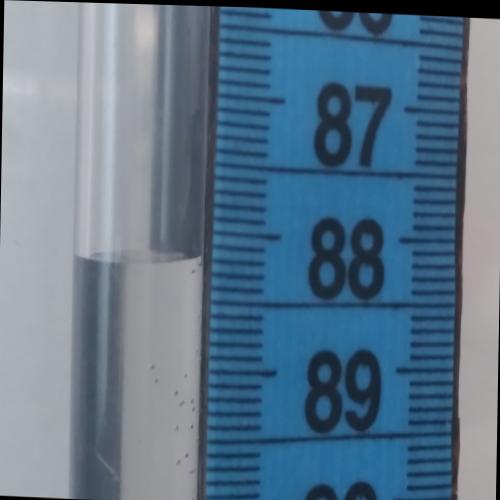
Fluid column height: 88.2 cm